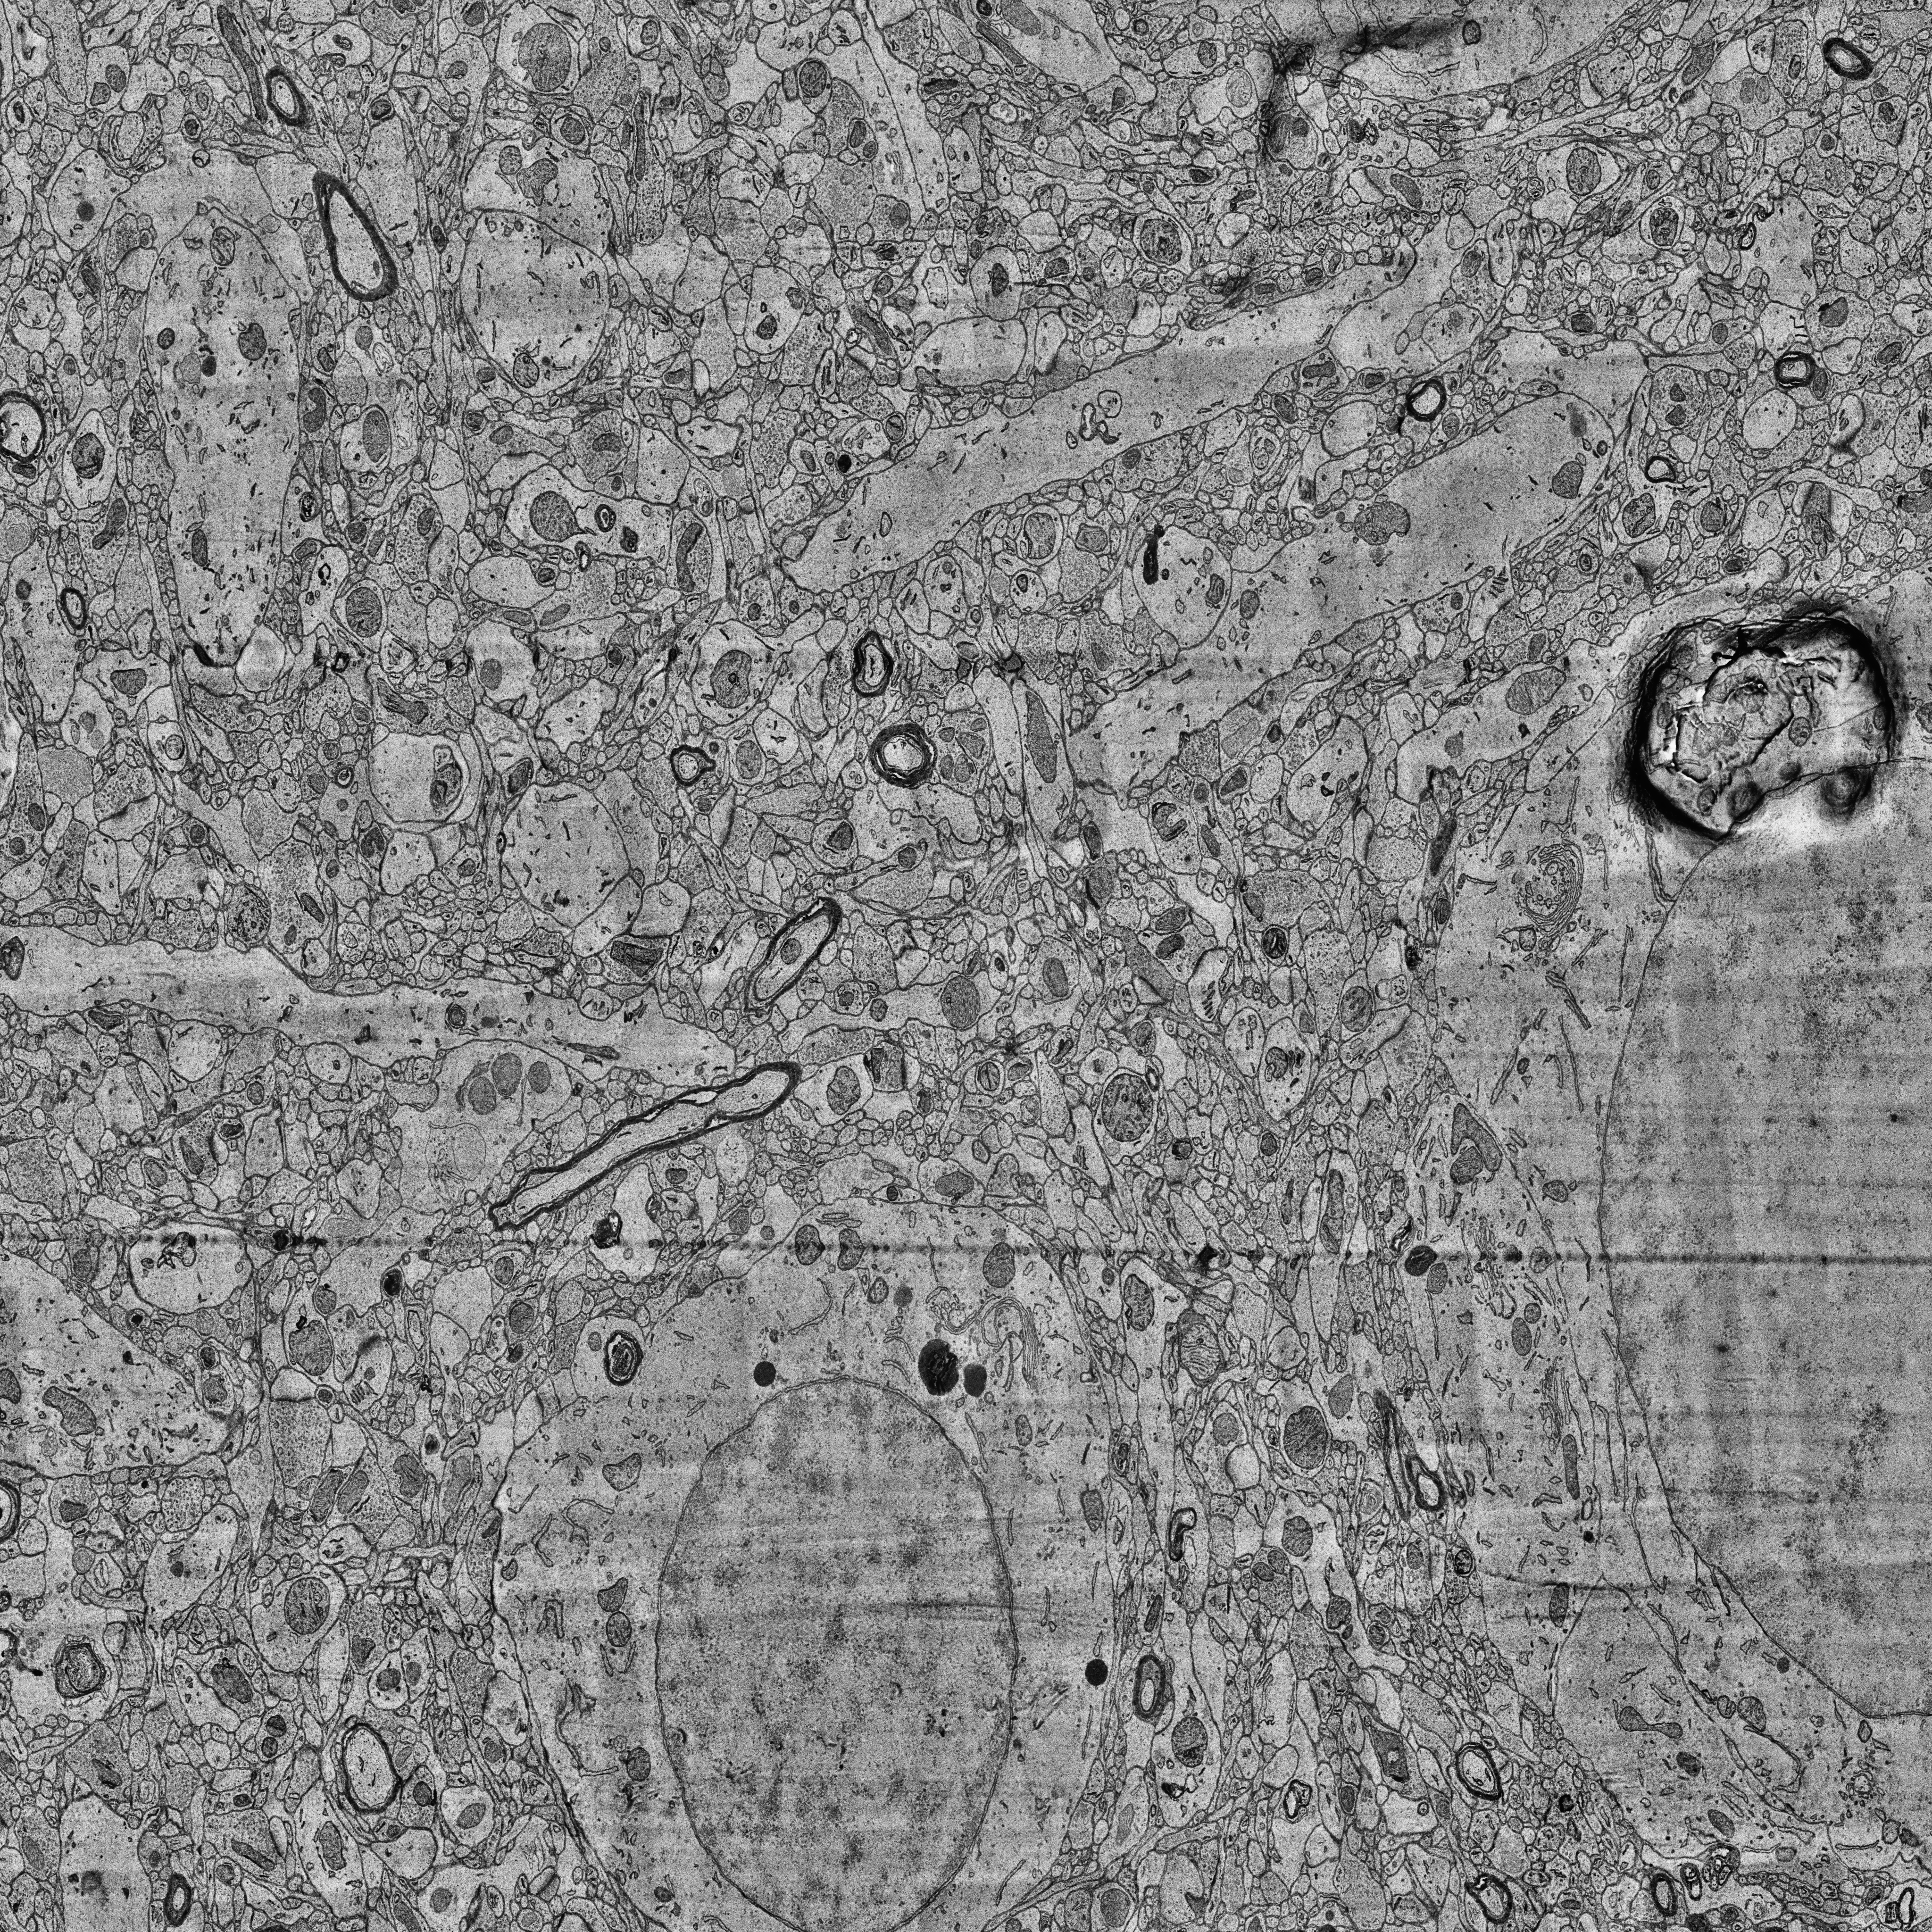
Electron microscopy slice of human cortex tissue
Slice depth (z): 386
Mitochondria instances in slice: 398